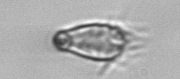
Label: Paratontonia_gracillima